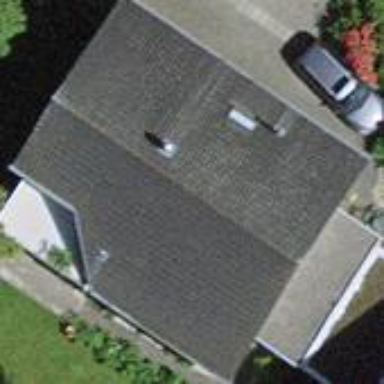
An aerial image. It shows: Semi-detached house with gabled roof.